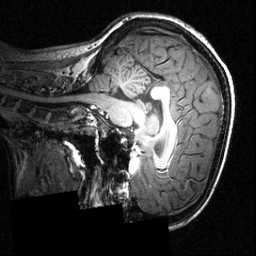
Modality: T1w
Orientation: sagittal
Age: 16
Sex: female
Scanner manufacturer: siemens
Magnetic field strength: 3.951 T
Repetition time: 1.5 s
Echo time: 0.00335 s